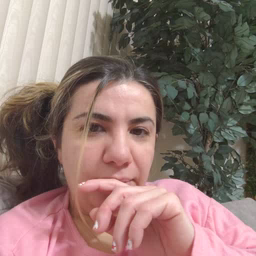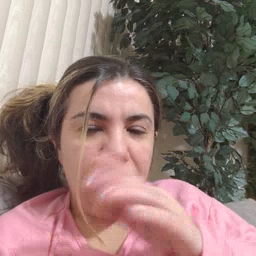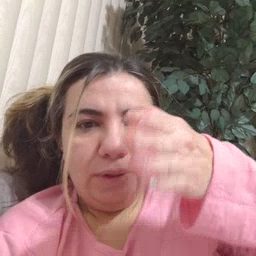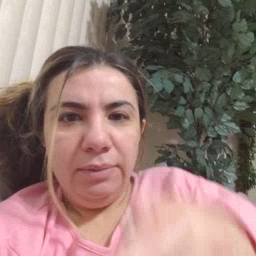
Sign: after